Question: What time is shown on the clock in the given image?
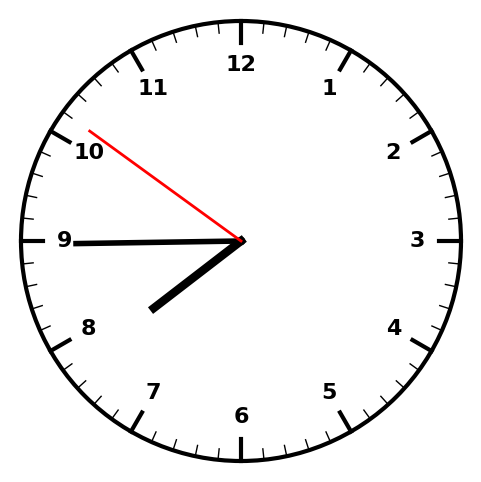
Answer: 07:44:51